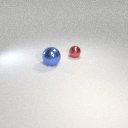
small red metal sphere behind large blue metal sphere